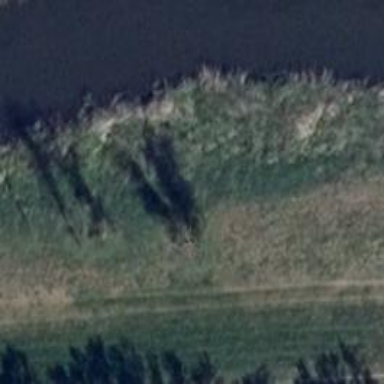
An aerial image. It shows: Row of trees in natural setting.